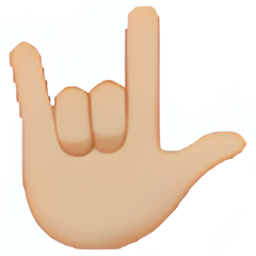
Name: i love you hand sign
Emoji: 🤟🏼
Group: People & Body
Sub-group: hand-fingers-partial